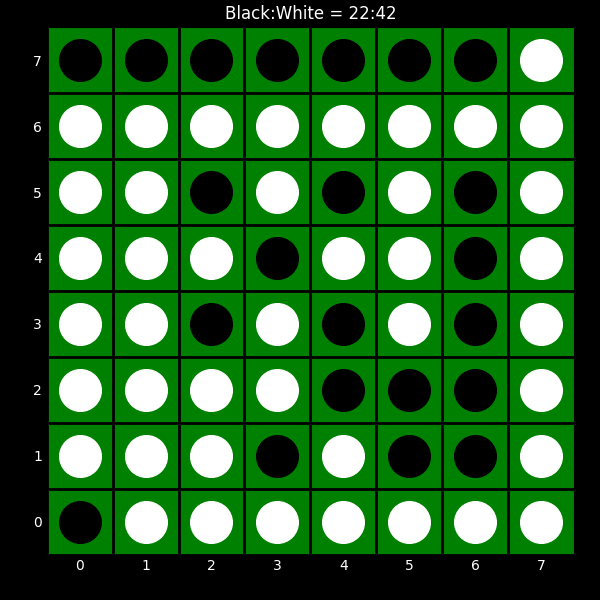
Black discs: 22
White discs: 42